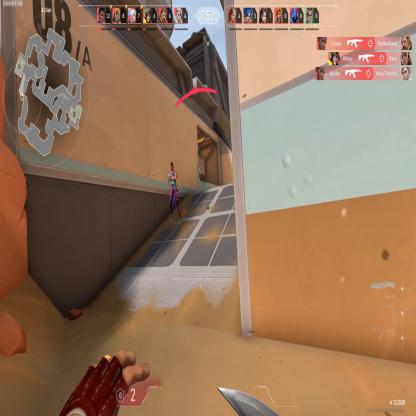
Label: enemy